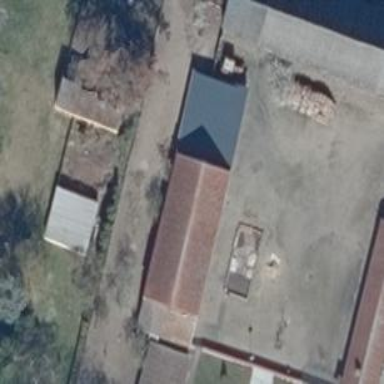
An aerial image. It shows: Simple house.